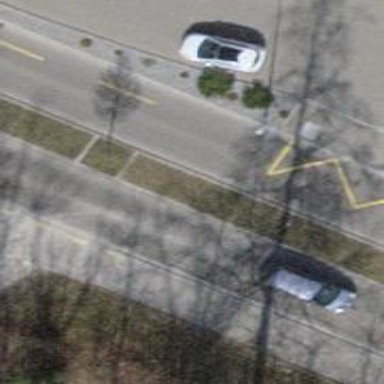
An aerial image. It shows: Bus stop with designated public transport stop position.